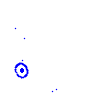
Particle: kaon